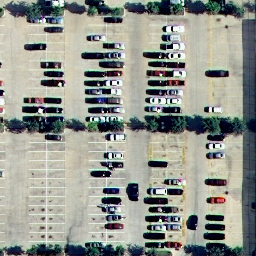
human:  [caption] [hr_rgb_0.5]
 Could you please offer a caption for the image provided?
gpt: Lots of cars parked in lines in the parking lot .

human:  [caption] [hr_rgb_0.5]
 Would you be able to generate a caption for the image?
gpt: Many cars parked neatly with some empty parking spaces in the parking lot .

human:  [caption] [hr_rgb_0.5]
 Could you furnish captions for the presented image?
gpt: It is a parking lot with some cars parked neatly and many parking spots are free .

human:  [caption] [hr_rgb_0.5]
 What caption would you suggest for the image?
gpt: Lots of cars parked neatly in the parking lot .

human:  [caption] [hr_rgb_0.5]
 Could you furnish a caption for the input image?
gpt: Many cars parked in lines with some free parking spots in the parking lot .